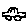
Label: car